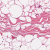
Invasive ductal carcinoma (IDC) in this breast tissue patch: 0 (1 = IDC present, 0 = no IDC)